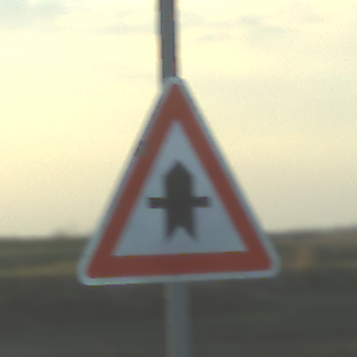
Verkehrszeichen: Vorfahrt
Umgebung: Outdoor, Nature
Tageszeit: SunriseSunset
Wetter: PartlyCloudy
Licht: Natural
Jahreszeit: NotSpecified
Kontrast: MediumContrast